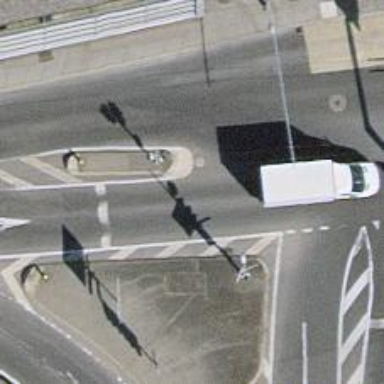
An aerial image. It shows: Primary highway with trolley wires overhead. The surface of the road is asphalt.